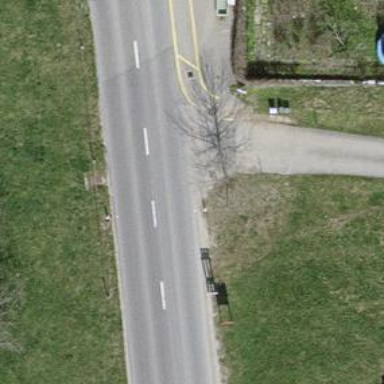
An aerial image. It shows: Tram level crossing on the railway.